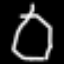
Label: octagon